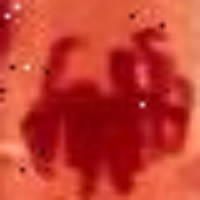
Label: metaphase